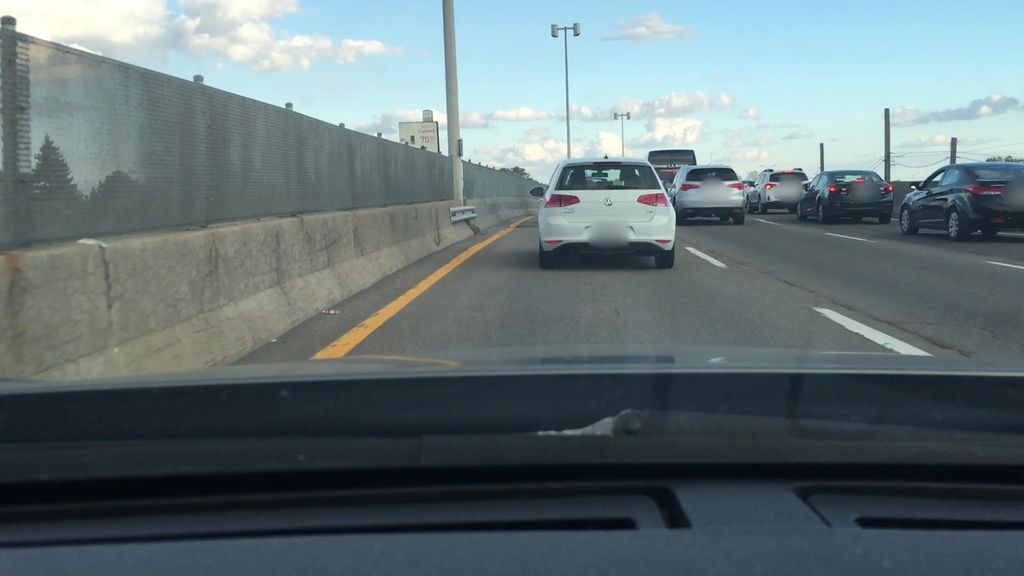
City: montreal